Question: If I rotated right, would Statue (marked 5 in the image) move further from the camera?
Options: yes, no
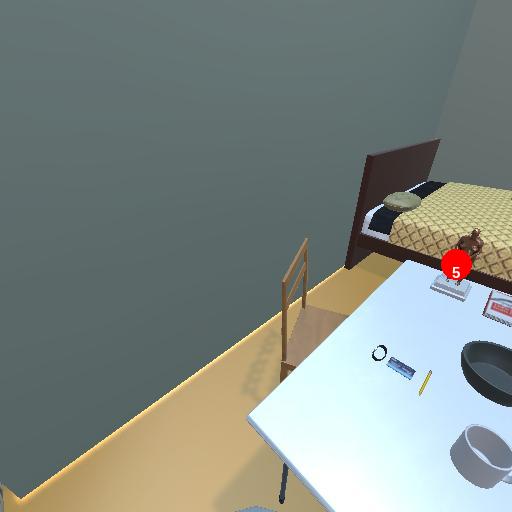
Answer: yes